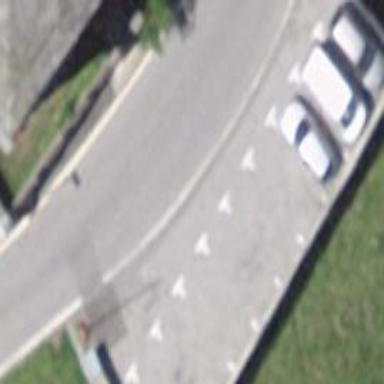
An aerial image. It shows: Parking area with surface.